Field crop: tomato
Growth stage: 1
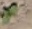
Species: solanum